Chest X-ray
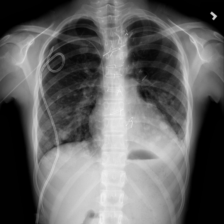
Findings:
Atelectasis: positive
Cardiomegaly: negative
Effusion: positive
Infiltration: positive
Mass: negative
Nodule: positive
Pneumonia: negative
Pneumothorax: positive
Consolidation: negative
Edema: negative
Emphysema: negative
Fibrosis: negative
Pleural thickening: negative
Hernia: negative